Question: I just started developing an app with marmalade (<URL>, and I'm having some issues with it's android simulator.
You see, I added the DispFixRot=FixedLandscape configuration to my app.icf config file, and the simulator still displays as Portrait.
My app.icf file:
'''
[S3E]
MemMgrMaxAllocWarning=0
DispFixRot=FixedLandscape
[GL]
[QUICK]
mainFilename="main.lua"
'''
How my simulator is showing:

What i'm doing wrong? How do I should change my simulator orientation?
Thanks in advance!
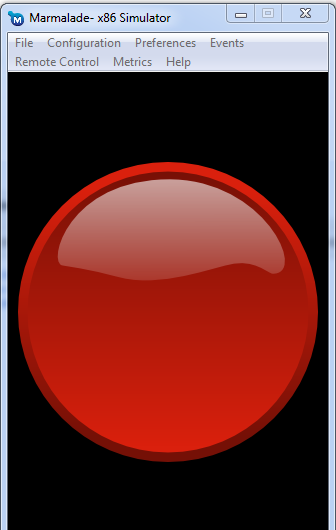
Answer: Not sure if this is still actual but you can change resolution (and orientation as result) in main menu 'Configuration -> Surface... -> Predefined Resolution'